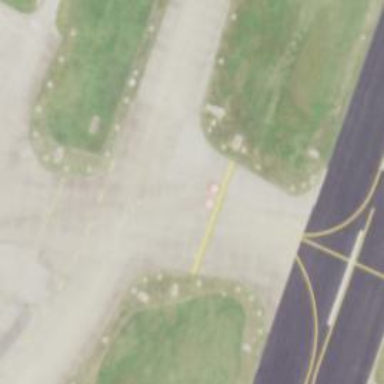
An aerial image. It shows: View of taxiway at the airport.